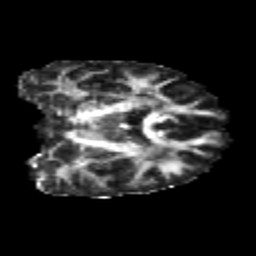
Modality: FA
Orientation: coronal
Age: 25
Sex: female
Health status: healthy
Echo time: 0.074 s